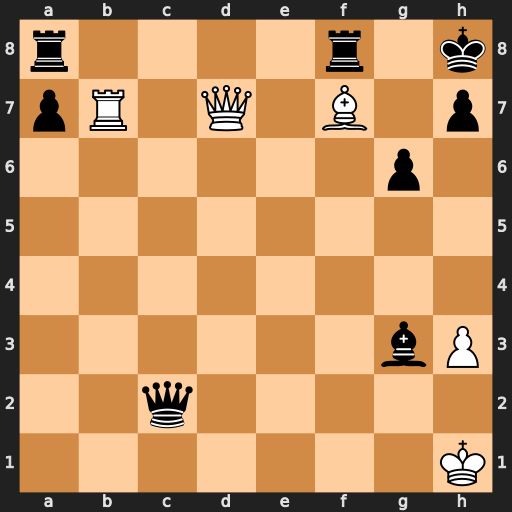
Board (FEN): r4r1k/pR1Q1B1p/6p1/8/8/6bP/2q5/7K
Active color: w
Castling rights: -
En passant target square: -
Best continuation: Qd4+ Be5 Qxe5#